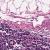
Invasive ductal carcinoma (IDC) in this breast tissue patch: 0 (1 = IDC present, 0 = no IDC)